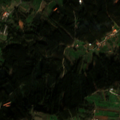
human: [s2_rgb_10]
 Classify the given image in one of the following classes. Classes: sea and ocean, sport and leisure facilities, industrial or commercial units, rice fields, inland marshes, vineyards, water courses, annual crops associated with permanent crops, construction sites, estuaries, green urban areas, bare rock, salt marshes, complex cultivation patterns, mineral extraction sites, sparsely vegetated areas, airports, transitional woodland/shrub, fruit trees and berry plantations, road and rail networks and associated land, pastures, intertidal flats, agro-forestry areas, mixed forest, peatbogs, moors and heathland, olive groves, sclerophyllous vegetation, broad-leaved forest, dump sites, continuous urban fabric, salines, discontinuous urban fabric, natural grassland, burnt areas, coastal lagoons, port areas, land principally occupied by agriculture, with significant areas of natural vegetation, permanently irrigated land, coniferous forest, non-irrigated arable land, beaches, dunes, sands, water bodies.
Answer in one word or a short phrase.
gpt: olive groves, complex cultivation patterns, mixed forest, sclerophyllous vegetation